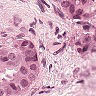
Metastatic tissue present: yes